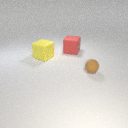
small brown rubber sphere in front of large yellow rubber cube